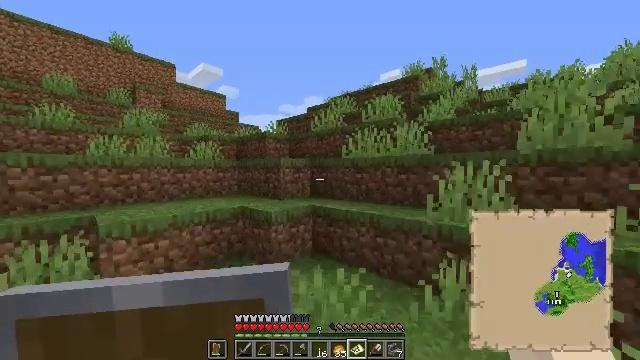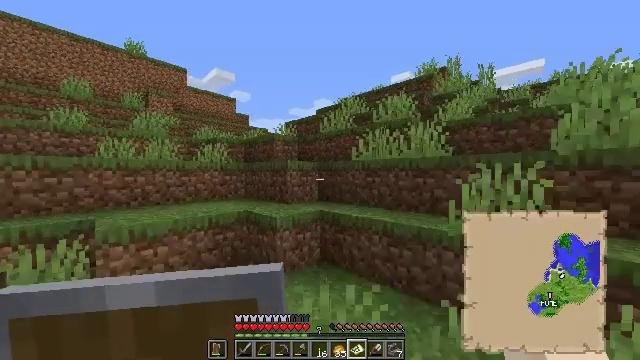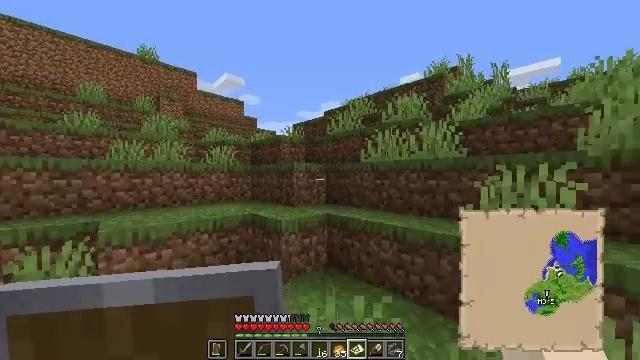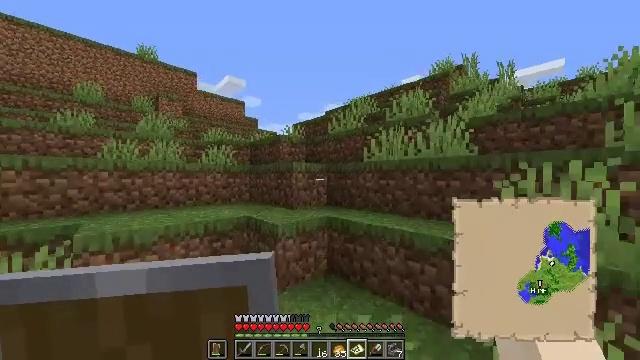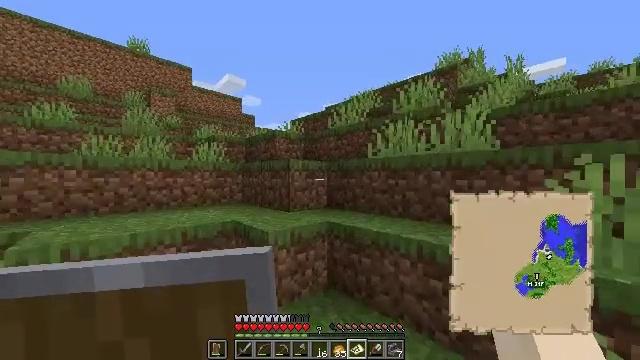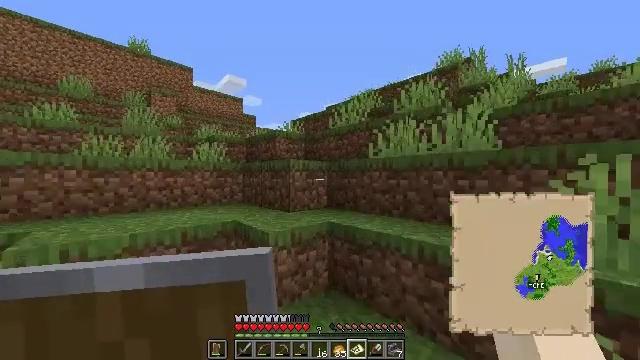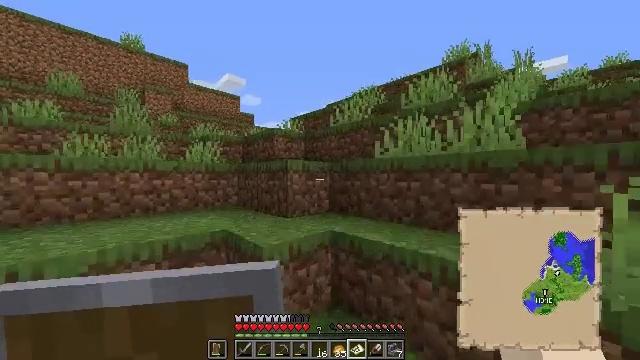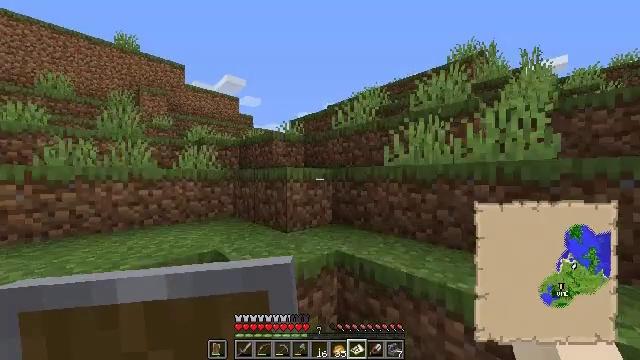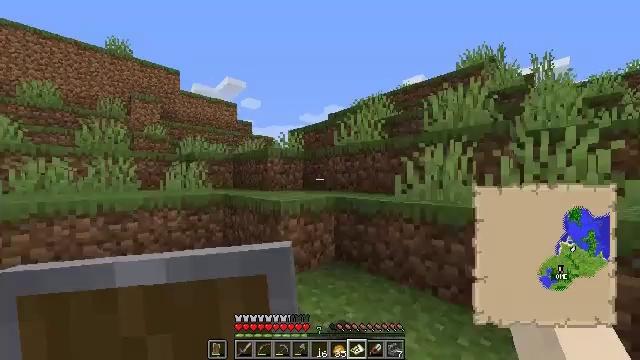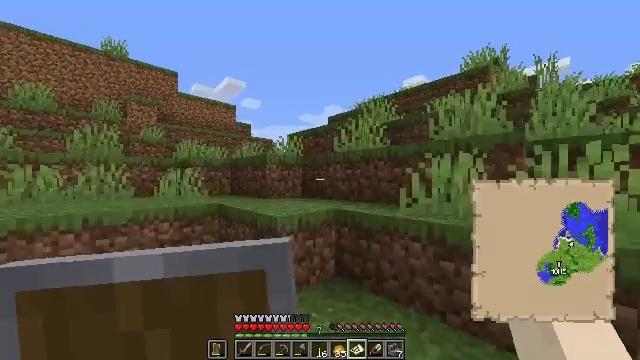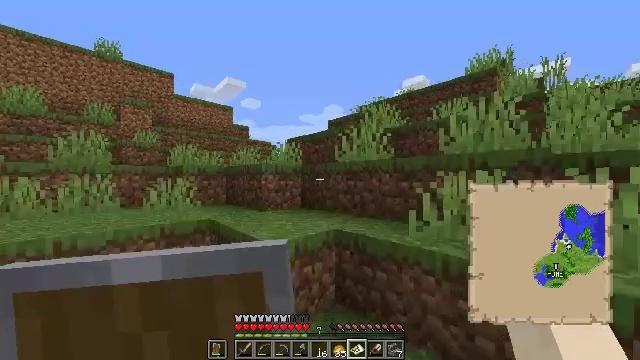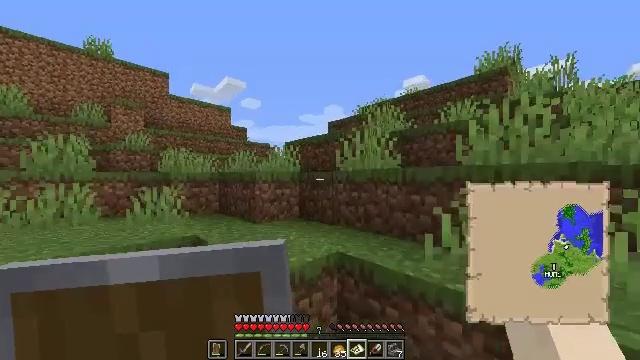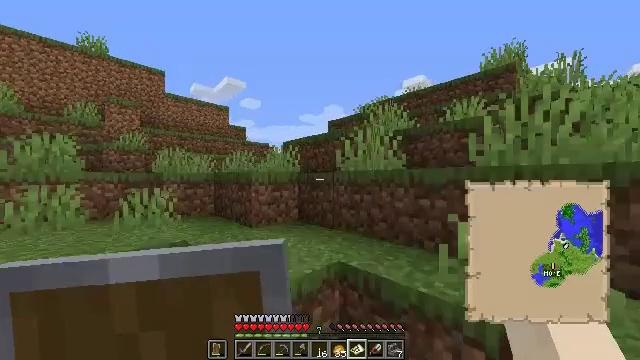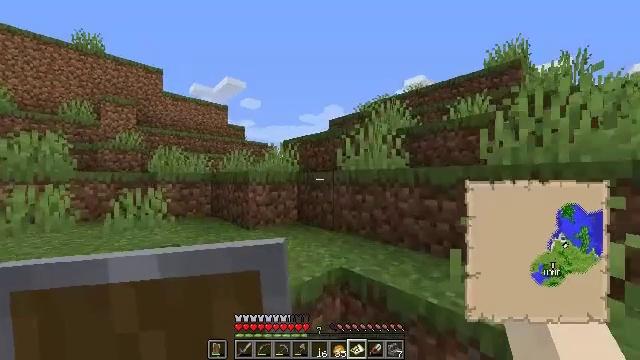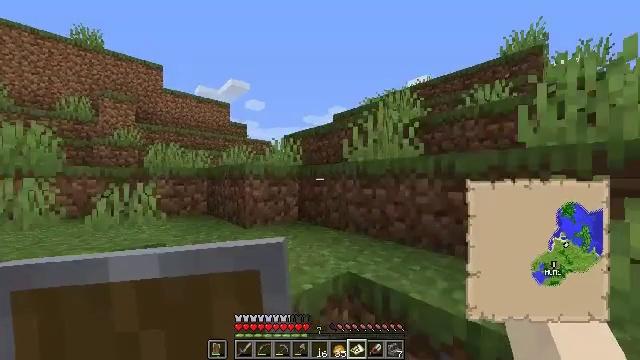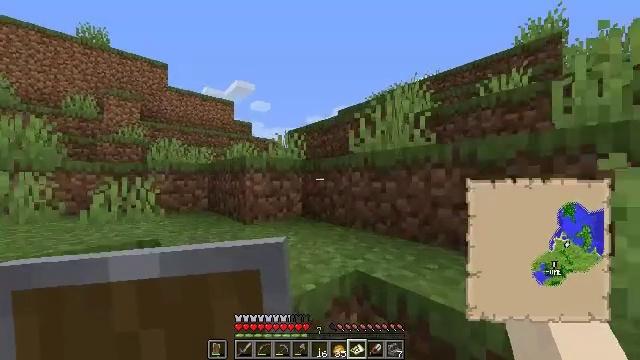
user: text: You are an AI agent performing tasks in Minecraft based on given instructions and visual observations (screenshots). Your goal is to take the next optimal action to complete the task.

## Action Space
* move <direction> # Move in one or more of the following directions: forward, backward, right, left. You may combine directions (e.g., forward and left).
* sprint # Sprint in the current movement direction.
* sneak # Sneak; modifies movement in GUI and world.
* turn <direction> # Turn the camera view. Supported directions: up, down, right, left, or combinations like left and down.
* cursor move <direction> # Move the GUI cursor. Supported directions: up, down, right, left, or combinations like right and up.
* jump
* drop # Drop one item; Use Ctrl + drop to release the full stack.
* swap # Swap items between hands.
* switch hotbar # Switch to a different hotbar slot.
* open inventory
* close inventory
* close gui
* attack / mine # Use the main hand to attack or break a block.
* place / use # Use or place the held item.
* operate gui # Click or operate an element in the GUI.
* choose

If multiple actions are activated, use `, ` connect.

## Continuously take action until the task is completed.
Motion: motion action
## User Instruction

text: Gather poppy from the ground.
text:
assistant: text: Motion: move forward, turn left
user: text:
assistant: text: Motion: move forward, turn left
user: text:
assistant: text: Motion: move forward
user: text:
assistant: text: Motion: move forward
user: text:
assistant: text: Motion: move forward
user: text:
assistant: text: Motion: move forward
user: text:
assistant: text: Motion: move forward, jump
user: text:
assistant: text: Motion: move forward, jump
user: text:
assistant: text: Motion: move forward, jump
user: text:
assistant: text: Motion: move forward
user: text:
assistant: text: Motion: move forward
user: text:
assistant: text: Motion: move forward
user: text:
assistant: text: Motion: move forward
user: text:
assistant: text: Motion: move forward, turn left
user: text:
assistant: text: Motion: move forward, turn left
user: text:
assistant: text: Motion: move forward, turn left, jump
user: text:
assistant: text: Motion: move forward, turn left, jump
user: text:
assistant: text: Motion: move forward, jump
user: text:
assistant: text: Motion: move forward, turn left
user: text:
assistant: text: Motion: move forward, turn left
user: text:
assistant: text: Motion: move forward, turn left
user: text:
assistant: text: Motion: move forward, turn left
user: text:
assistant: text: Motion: move forward, turn left
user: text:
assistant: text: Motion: move forward, jump
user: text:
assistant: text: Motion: move forward, jump
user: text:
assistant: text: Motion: move forward, jump
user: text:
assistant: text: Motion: move forward
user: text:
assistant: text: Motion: move forward
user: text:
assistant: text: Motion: move forward
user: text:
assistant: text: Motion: move forward